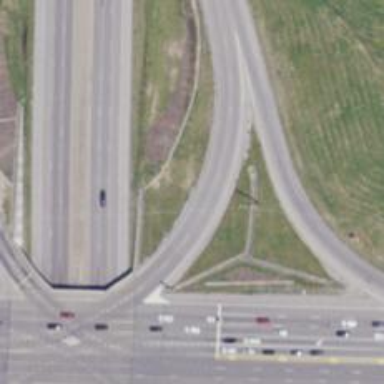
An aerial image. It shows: Trunk link highway.